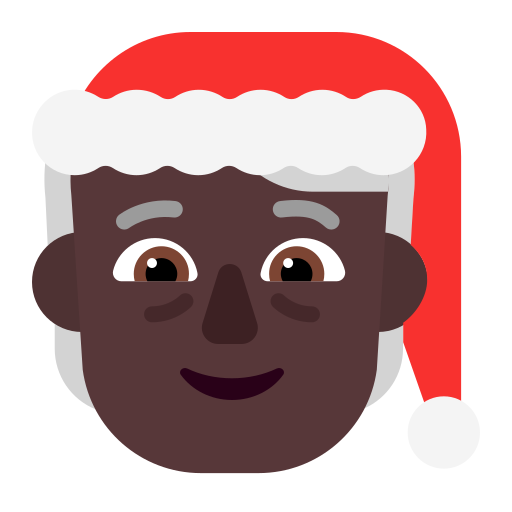
mx claus flat dark